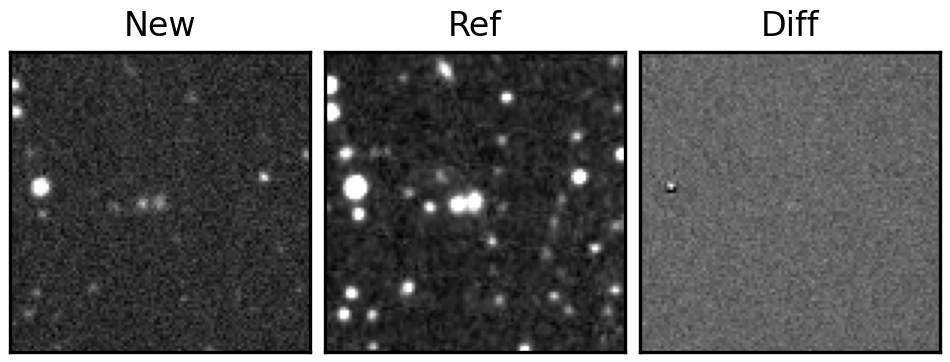
Label: real